Field crop: maize
Growth stage: 2
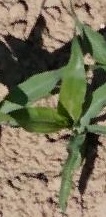
Species: maize